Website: bh-photo
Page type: account-selection
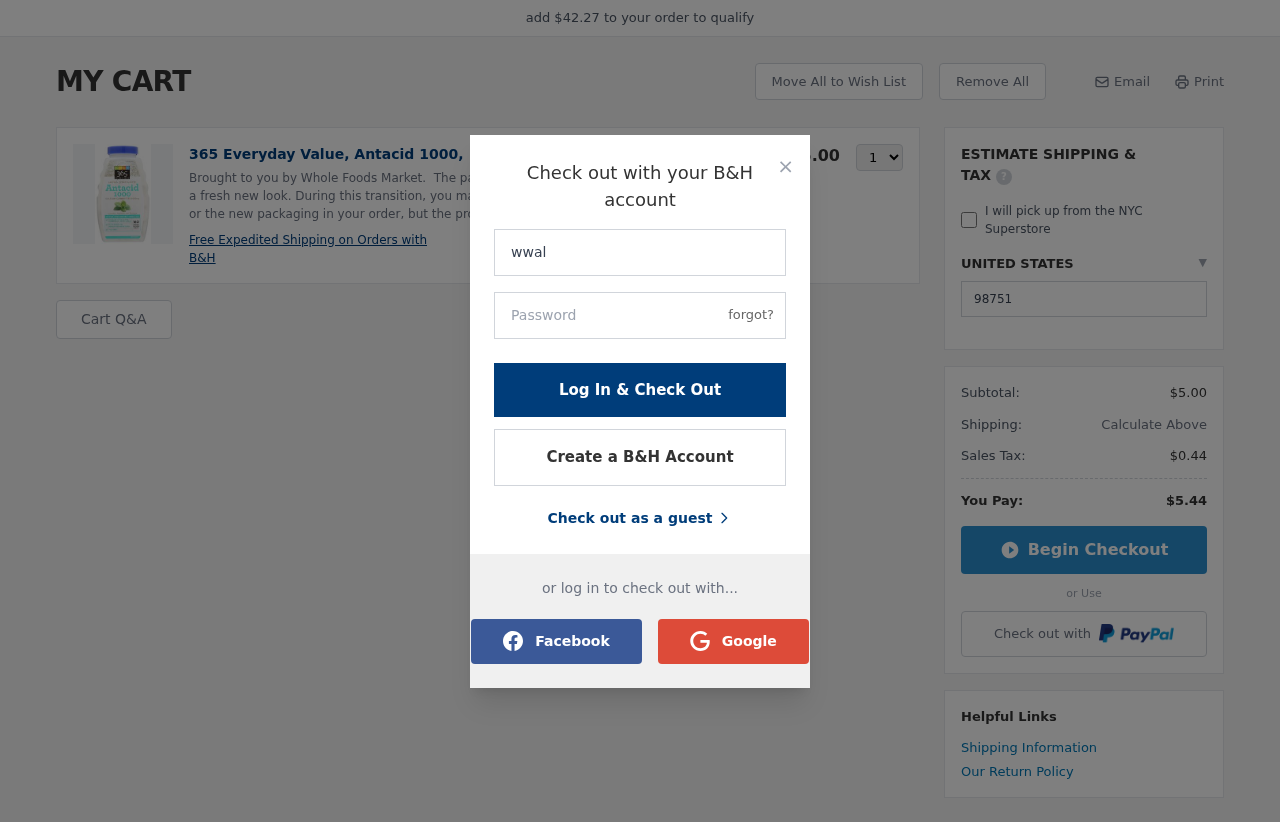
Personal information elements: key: PII_COUNTRY
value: UNITED STATES
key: PII_LOGIN_USERNAME
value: wwalton490
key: PII_POSTCODE
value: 98751
Product elements: key: PRODUCT1_DESC
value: Brought to you by Whole Foods Market.  The packaging for this product has a fresh new look. During this transition, you may get the original packaging or the new packaging in your order, but the produ
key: PRODUCT1_NAME
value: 365 Everyday Value, Antacid 1000, 160 ct
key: PRODUCT1_PRICE
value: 5
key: PRODUCT1_QUANTITY
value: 1
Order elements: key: ORDER_SUBTOTAL
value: $5.00
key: ORDER_TAX
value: $0.44
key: ORDER_TOTAL
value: $5.44
Other elements: key: AMOUNT_TO_QUALIFY
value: $42.27